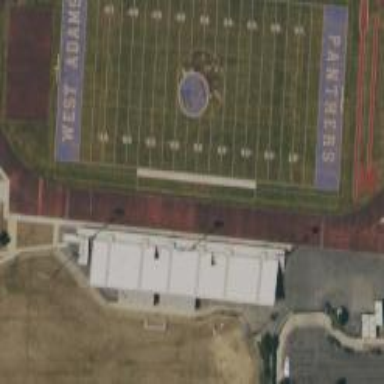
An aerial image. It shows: Pitch for American football with artificial turf surface.